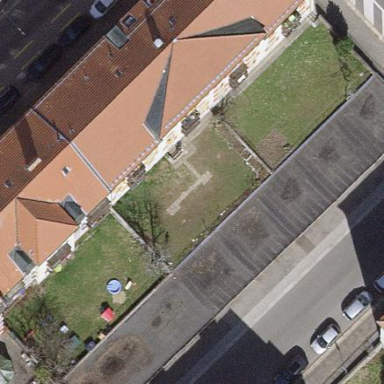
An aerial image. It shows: Residential garden.